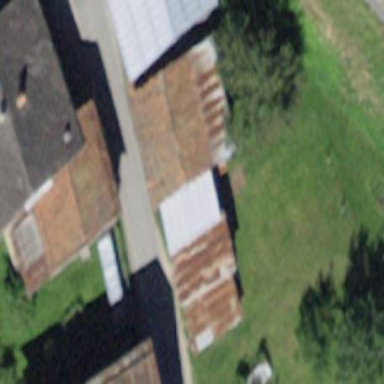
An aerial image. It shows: Shed building.